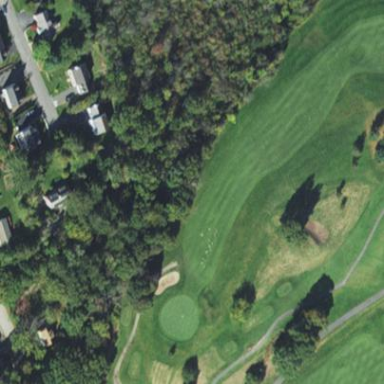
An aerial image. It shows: Grassy area designated as golf fairway.